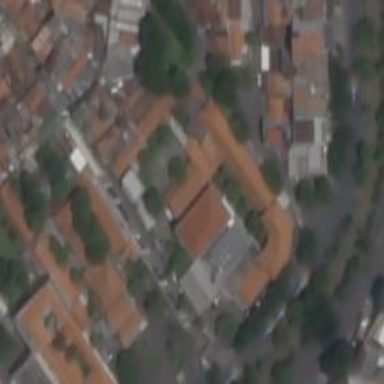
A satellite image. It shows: Hospital with tile roof.